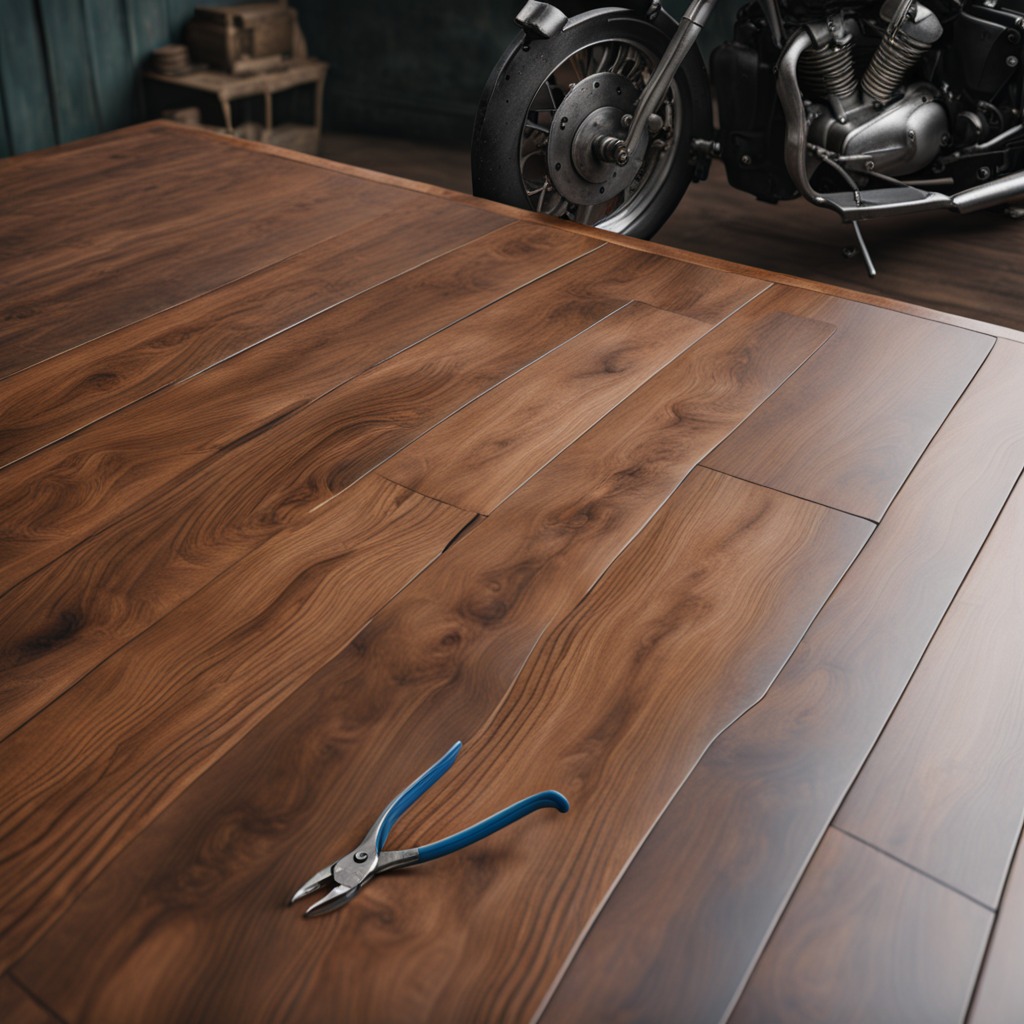
A plier is lying on the wooden table in the vintage motorcycle garage.